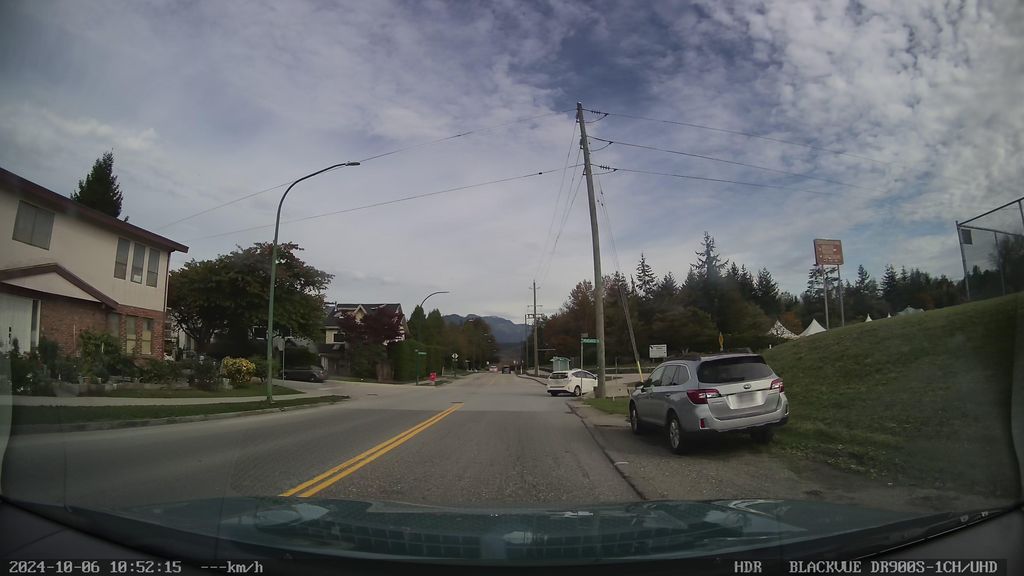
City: vancouver